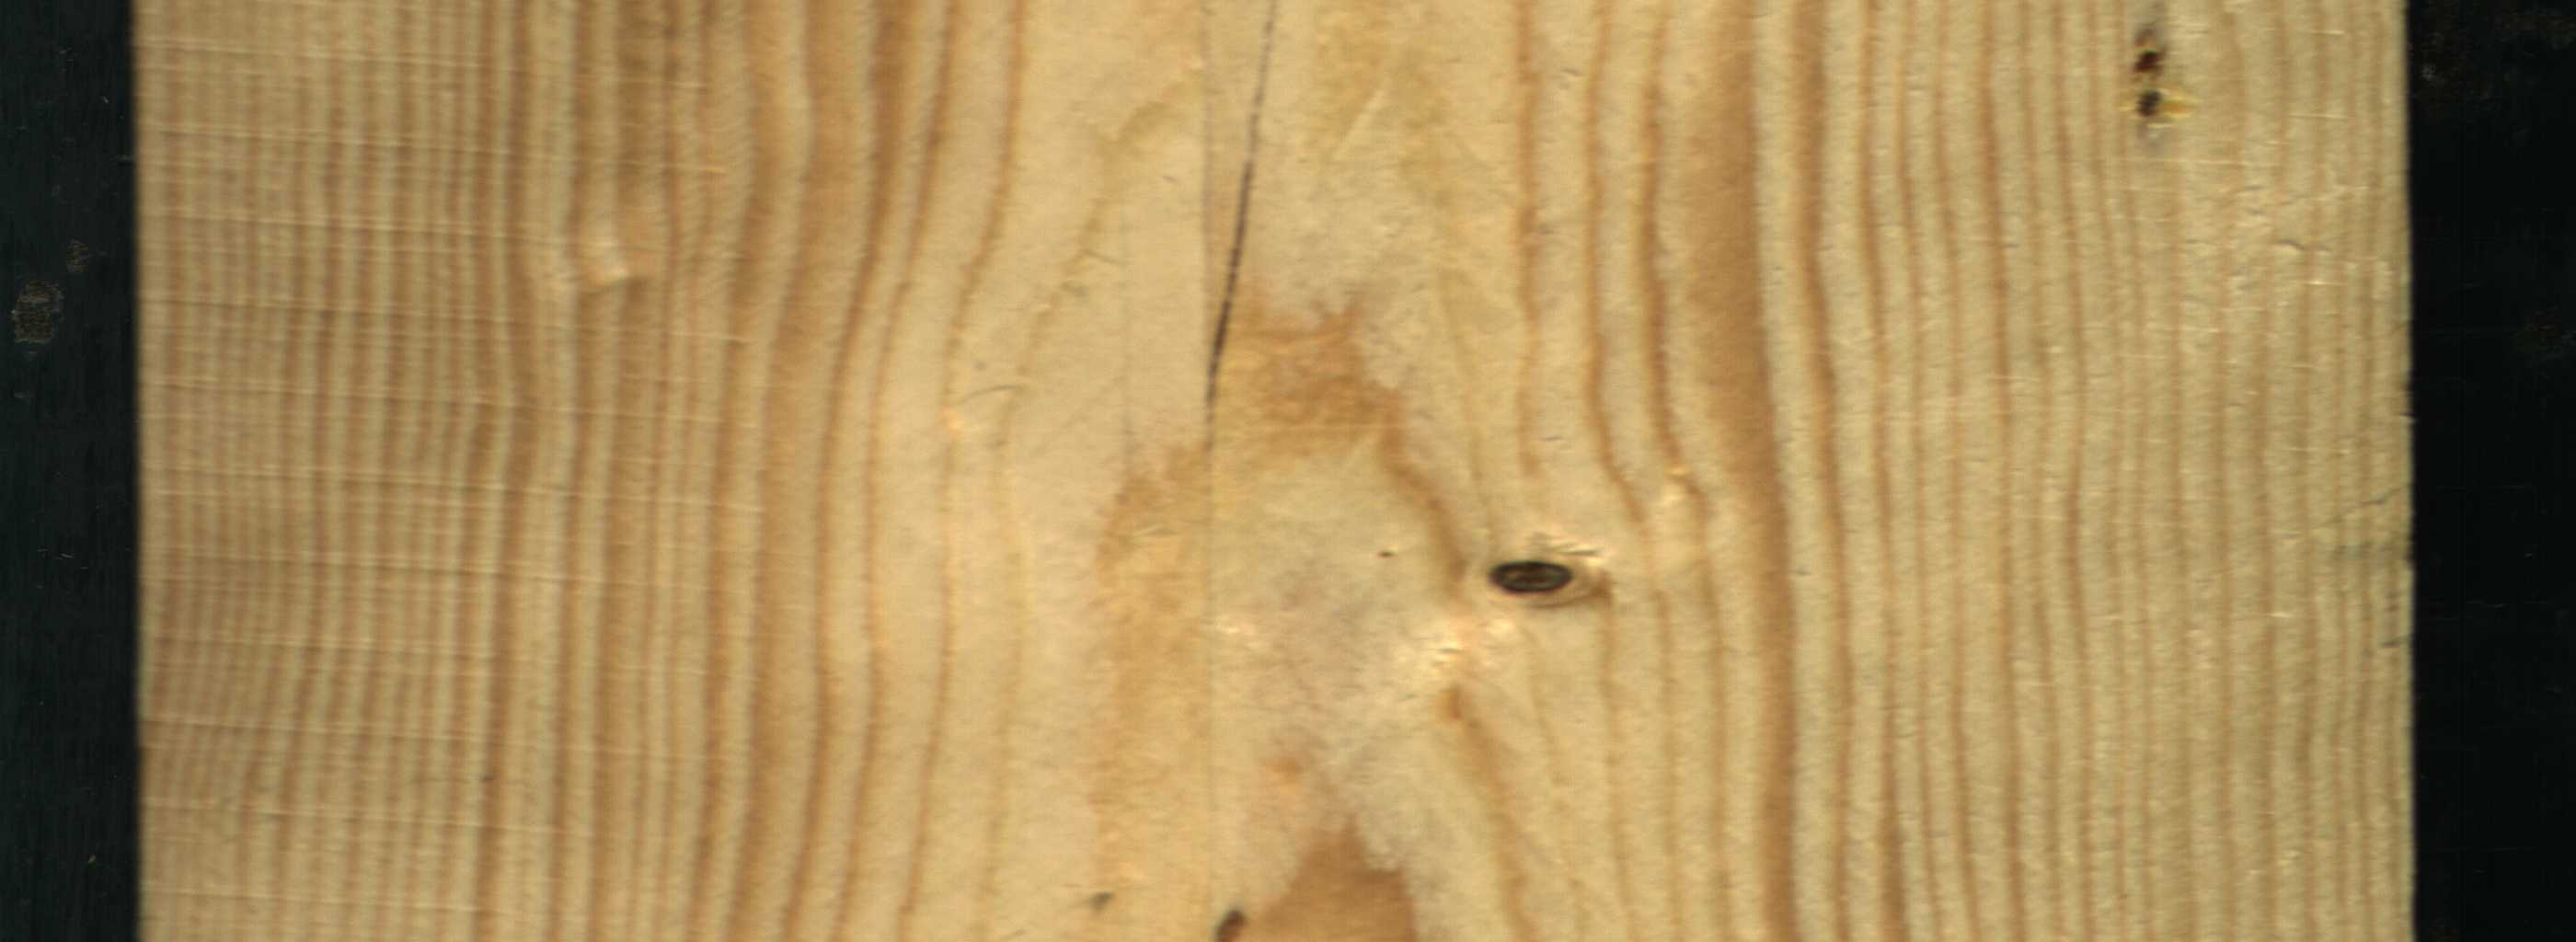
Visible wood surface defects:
resin
Crack
Dead_Knot